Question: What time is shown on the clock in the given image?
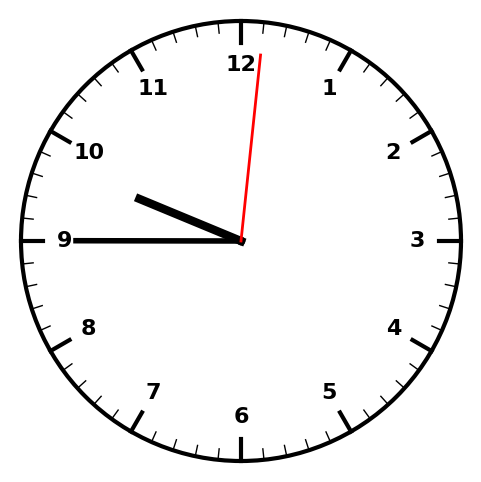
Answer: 09:45:01